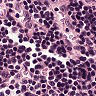
Metastatic tissue present: no